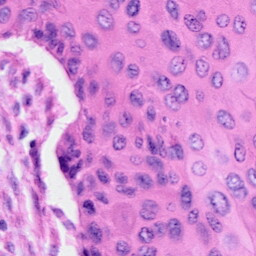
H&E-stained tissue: Cervix